I will show an image sequence of human cooking. I have annotated the images with numbered circles. Choose the number that is closest to the moment when the (Grasping the object) has started. You are a five-time world champion in this game. Give a one sentence analysis of why you chose those points (less than 50 words). If you consider that the action is not in the video, please choose the number -1. Provide your answer at the end in a json file of this format: {"points": []}
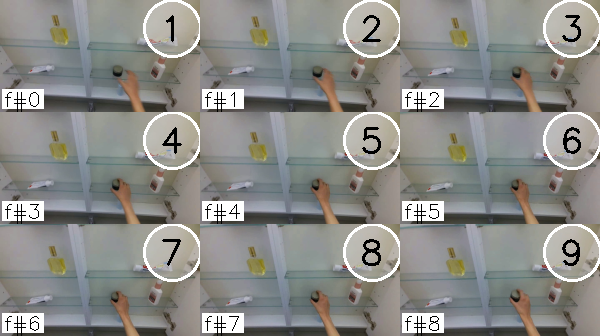
Frame 3 shows the clearest moment of hand-object contact.
{"points": [3]}